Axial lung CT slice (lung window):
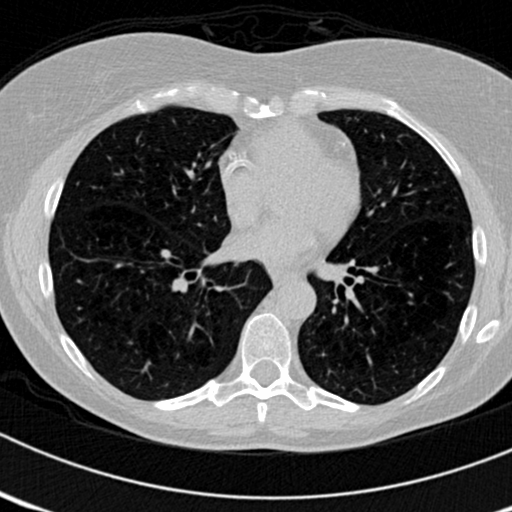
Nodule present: no